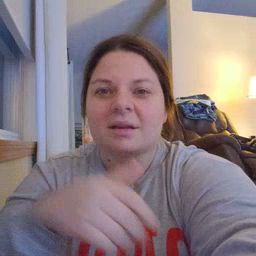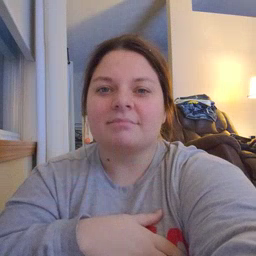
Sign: any